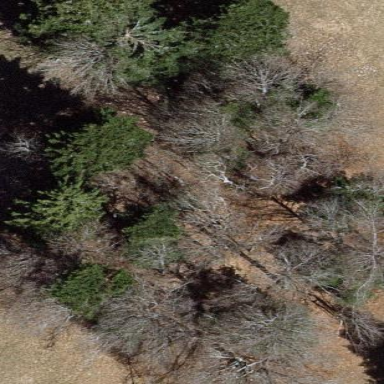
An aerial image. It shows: Forest area.